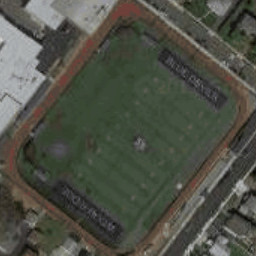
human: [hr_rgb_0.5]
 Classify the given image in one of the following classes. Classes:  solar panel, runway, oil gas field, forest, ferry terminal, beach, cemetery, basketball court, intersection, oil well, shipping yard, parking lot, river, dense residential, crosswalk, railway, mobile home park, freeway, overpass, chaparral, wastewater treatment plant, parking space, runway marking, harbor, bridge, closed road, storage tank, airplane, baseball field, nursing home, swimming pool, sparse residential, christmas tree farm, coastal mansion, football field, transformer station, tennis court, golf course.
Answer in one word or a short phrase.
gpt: football field